Question: So I found the following code <URL>:
'''
from matplotlib import pyplot as plt
from matplotlib.patches import Rectangle
someX, someY = 0.5, 0.5
plt.figure()
currentAxis = plt.gca()
currentAxis.add_patch(Rectangle((someX - .1, someY - .1), 0.2, 0.2,alpha=1))
plt.show()
'''
Which gives:

But what I want is a rectangle with only a blue border and inside of it to be transparent. How can I do this?
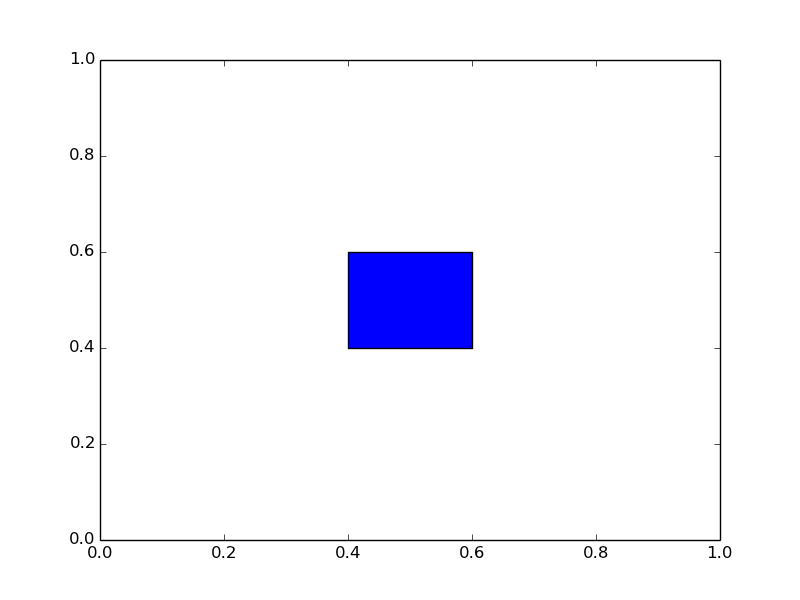
Answer: You just need to set the 'facecolor' to the string 'none' (not the python 'None')
'''
from matplotlib import pyplot as plt
from matplotlib.patches import Rectangle
someX, someY = 0.5, 0.5
fig,ax = plt.subplots()
currentAxis = plt.gca()
currentAxis.add_patch(Rectangle((someX - 0.1, someY - 0.1), 0.2, 0.2,
alpha=1, facecolor='none'))
'''